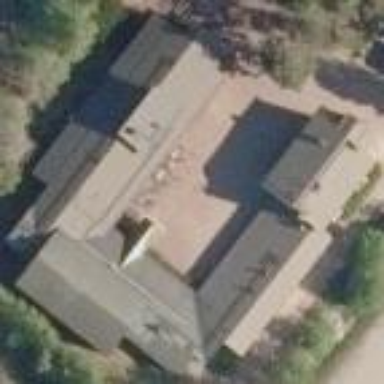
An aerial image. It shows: School building.